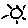
Label: sun